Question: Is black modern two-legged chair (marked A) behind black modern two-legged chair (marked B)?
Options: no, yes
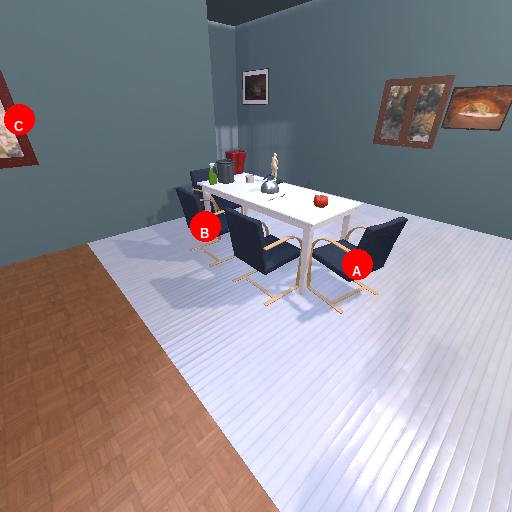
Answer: no